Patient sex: M
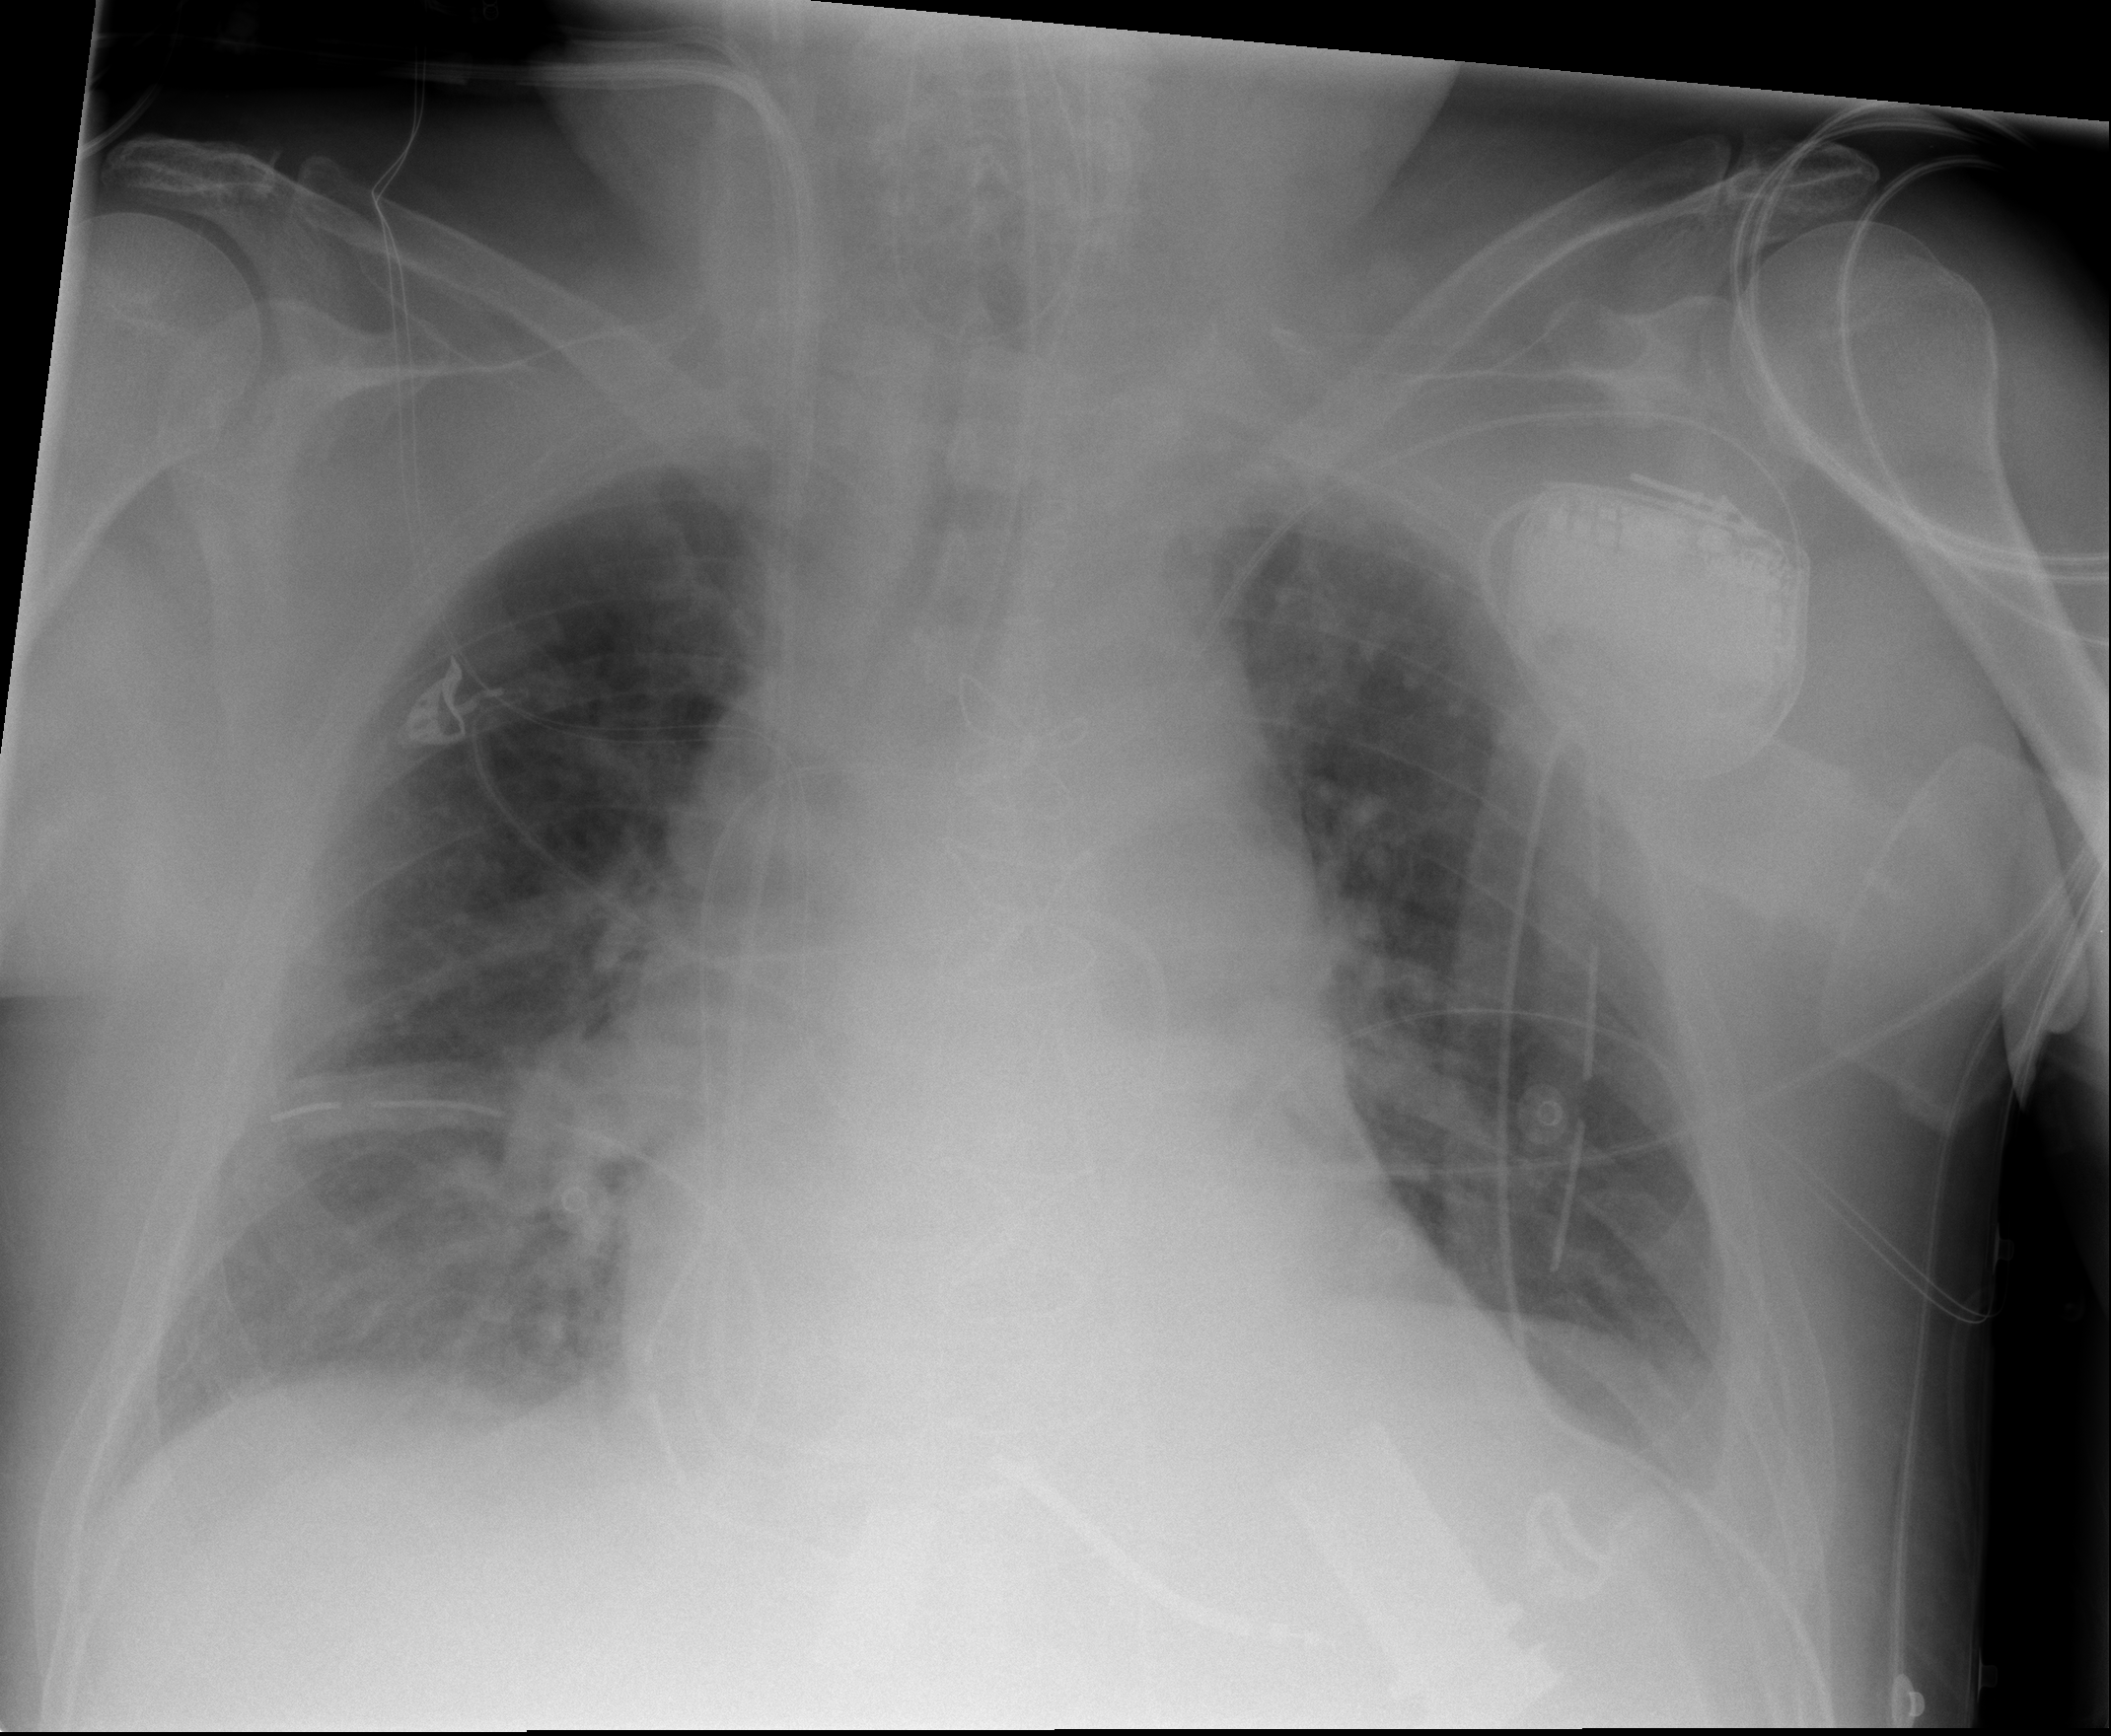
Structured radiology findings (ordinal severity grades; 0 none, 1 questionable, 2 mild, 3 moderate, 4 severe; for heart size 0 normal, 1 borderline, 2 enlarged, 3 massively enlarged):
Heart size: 2
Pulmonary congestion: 2
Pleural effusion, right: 0
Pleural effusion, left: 2
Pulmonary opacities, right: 0
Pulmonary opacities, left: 0
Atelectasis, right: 0
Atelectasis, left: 0